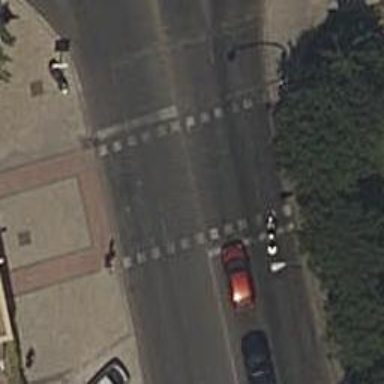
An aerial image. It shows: Traffic signals at road crossing.